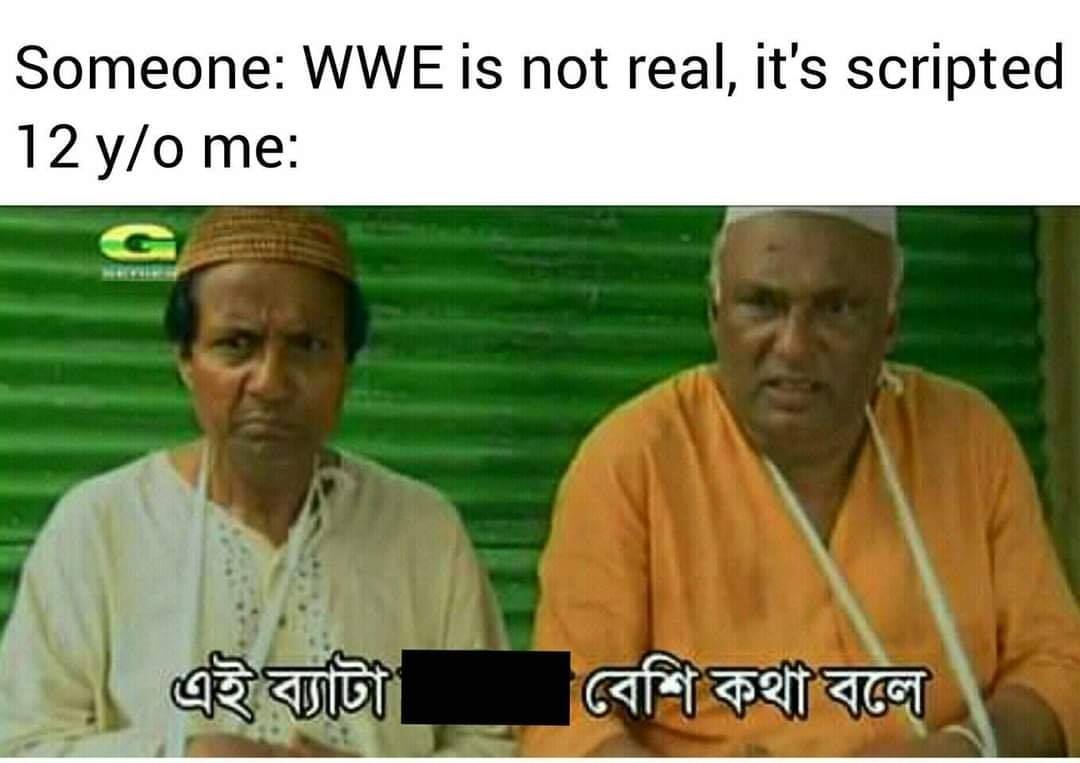
Caption: Someone: WWE is not real , it's scripted     12 y/o me:    এই ব্যাটা বেশি কথা বলে
Label: non-hate